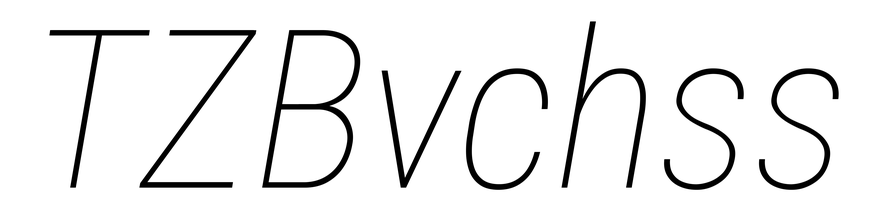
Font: Roboto-Italic_Condensed_Thin_Italic